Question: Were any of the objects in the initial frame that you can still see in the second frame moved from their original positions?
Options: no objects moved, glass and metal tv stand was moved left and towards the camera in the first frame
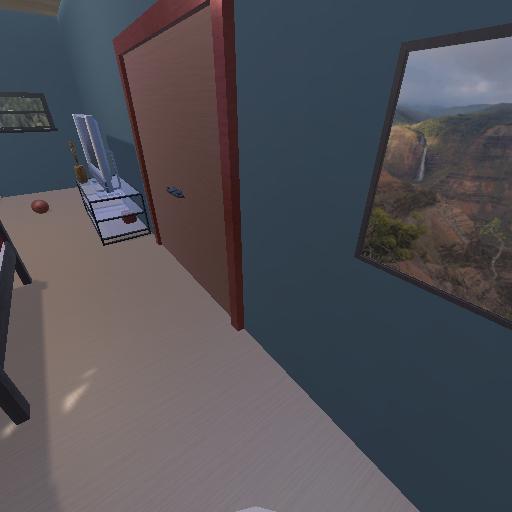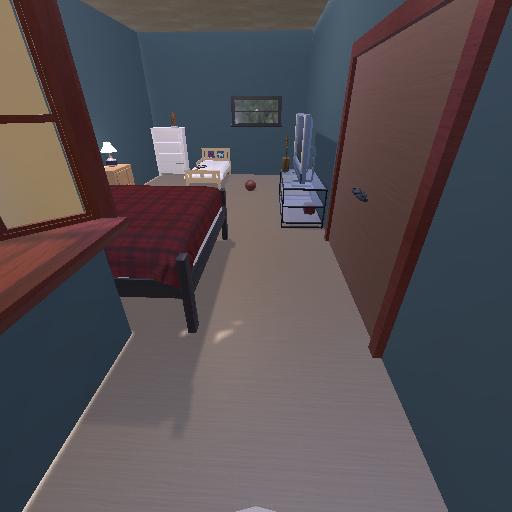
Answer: no objects moved